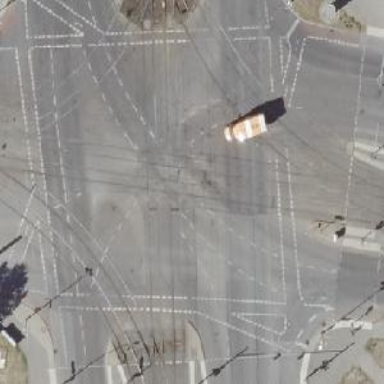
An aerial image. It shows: Railway crossing.